Question: I think I found a reproducible bug in visual studio. When I try adding "TestControl" to the project, visual studio just crashes.
Maybe it's my fault, and I'm doing something wrong. All I do is BUILD, and add the control to the form:

Here's the project (11kb): <URL>
I haven't included any binary files. If you want to test it, build it and add "TestControl" to the form. If you somehow manage, click on the control and see if it crashes then.
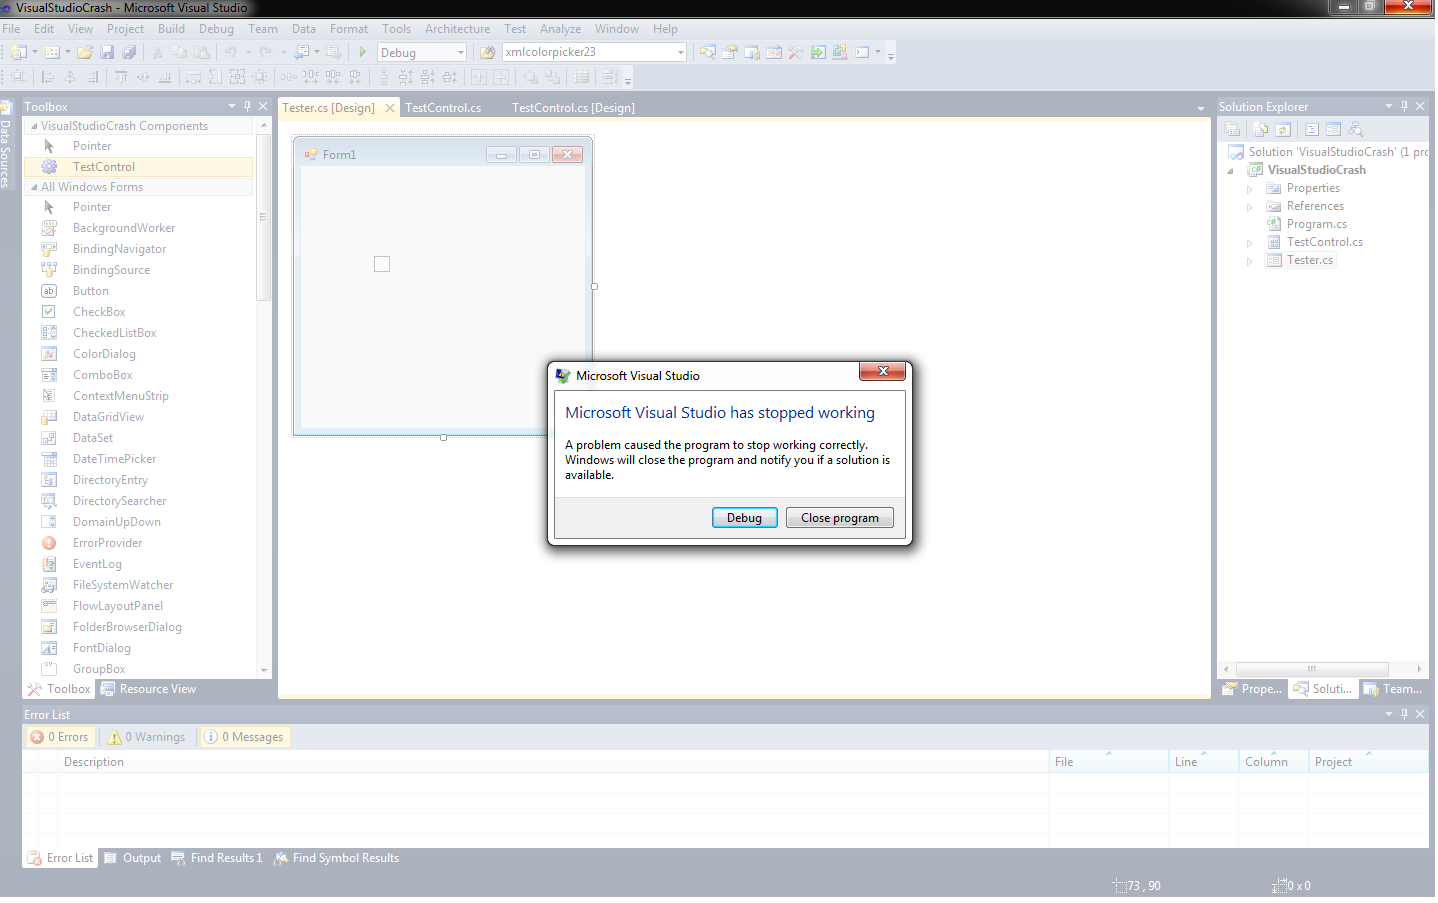
Answer: The cause is fairly obvious:
'''
public string Description
{
get
{
return Description;
}
set
{
// lblDescription.Text = value;
}
}
'''
You're making a recursive call to the get accessor for the 'Description' property. Visual Studio is going into an infinite loop when you place the control on the designer.